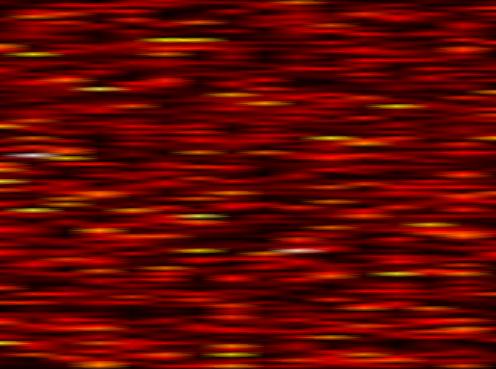
Label: WOLA